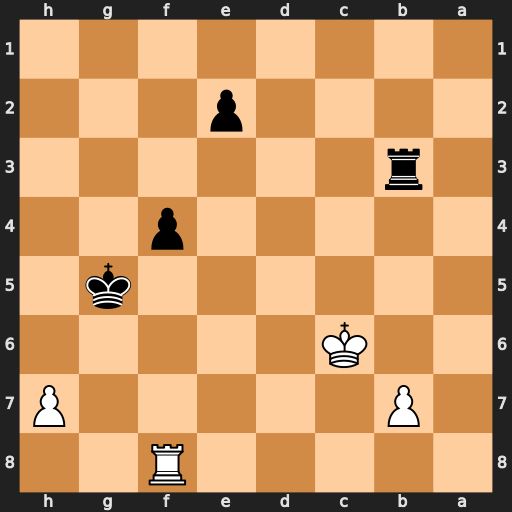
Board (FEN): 5R2/1P5P/2K5/6k1/5p2/1r6/4p3/8
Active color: b
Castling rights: -
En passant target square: -
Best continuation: e1=Q Rg8+ Kf5